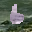
Label: 6